Question: How to drop a schema which has a an additional space in its name? When listing out the schemas it shows up as 'BABBLER GROUP'. But when trying to drop ('sys as sysdba') using 'drop user BABBLER GROUP CASCADE;' it shows error.

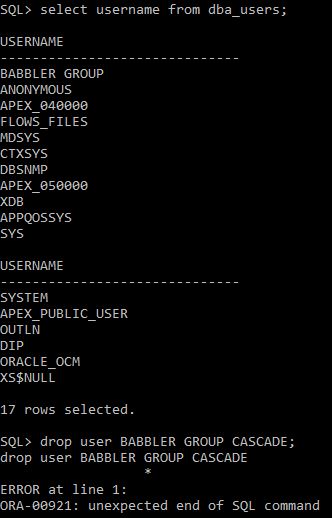
Answer: Use quotes; e.g. 'drop user "BABBLER GROUP" CASCADE'
The same is true for any object with a space in its name.
NB: Per commments here: <URL>
Some tools aren't compatible with this feature; 'SQL Plus' should be.
Oracle documentation on the same here: <URL>